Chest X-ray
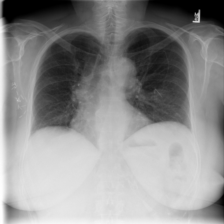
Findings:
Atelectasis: negative
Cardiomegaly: negative
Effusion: negative
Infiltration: negative
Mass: positive
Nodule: negative
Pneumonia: negative
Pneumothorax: negative
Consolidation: negative
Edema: negative
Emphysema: negative
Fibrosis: negative
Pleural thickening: negative
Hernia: negative